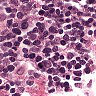
Metastatic tissue present: no